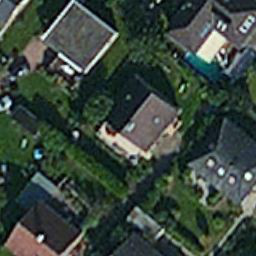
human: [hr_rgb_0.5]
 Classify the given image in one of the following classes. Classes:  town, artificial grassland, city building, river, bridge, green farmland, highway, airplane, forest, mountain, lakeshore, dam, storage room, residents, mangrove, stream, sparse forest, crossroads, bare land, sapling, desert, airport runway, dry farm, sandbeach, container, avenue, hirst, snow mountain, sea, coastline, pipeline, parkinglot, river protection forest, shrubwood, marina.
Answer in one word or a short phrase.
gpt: residents